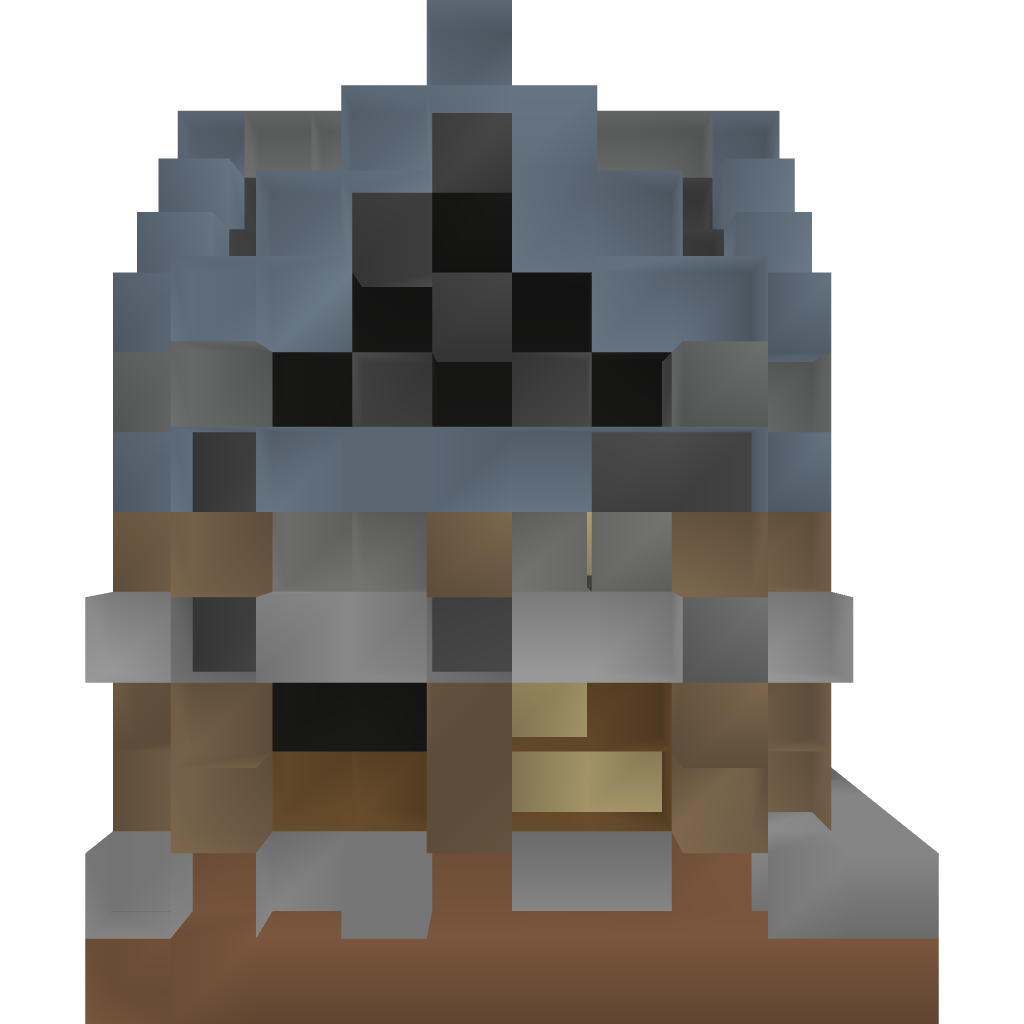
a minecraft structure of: Basic Villager Home